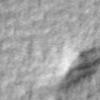
Label: no_change